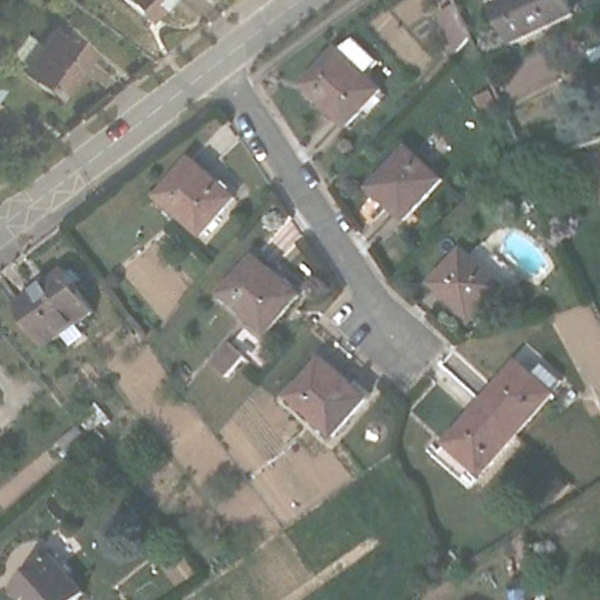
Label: MediumResidential